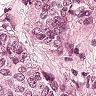
Metastatic tissue present: yes